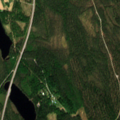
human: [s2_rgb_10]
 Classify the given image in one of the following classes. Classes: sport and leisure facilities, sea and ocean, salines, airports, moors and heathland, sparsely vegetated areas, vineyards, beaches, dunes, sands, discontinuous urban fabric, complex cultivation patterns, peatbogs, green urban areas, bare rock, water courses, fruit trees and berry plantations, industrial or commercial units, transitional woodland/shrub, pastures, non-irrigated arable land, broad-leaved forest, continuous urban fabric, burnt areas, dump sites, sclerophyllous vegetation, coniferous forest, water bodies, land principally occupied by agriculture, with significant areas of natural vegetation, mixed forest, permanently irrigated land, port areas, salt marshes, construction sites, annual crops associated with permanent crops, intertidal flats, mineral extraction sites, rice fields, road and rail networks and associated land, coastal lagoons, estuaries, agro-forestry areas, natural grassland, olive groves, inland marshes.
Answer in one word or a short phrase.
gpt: coniferous forest, water bodies